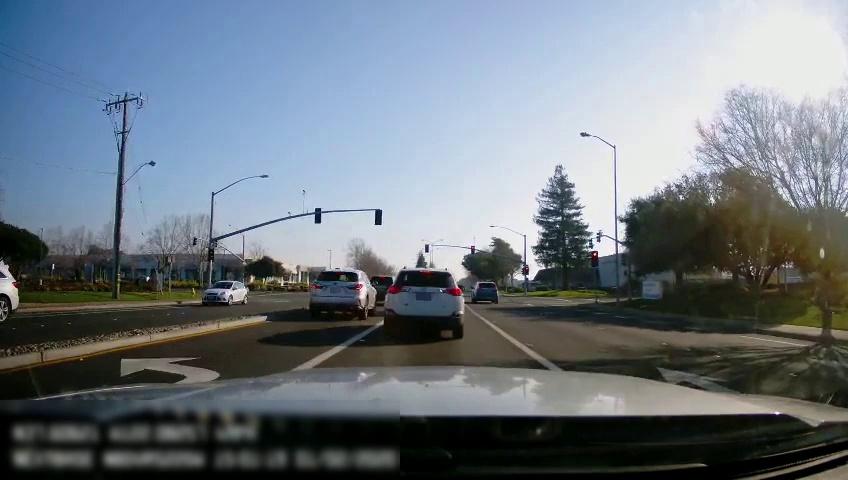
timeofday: Day
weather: Sunny
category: Drivable Space
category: Drivable Space
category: Vehicles | SUV
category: Vehicles | SUV
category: Vehicles | SUV
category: Vehicles | SUV
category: Vehicles | Car
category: Vehicles | SUV
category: Lanes | Current Lane
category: Lanes | Alternate Lane
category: Lanes | Current Lane
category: Lanes | Alternate Lane